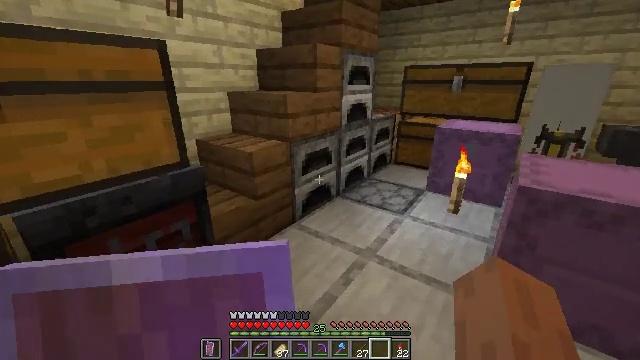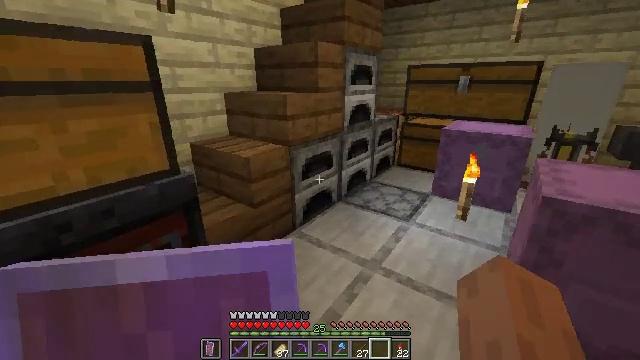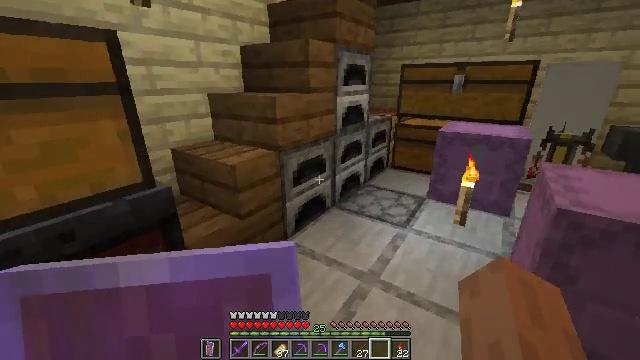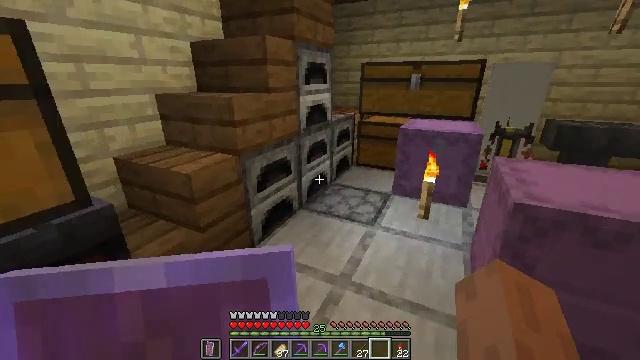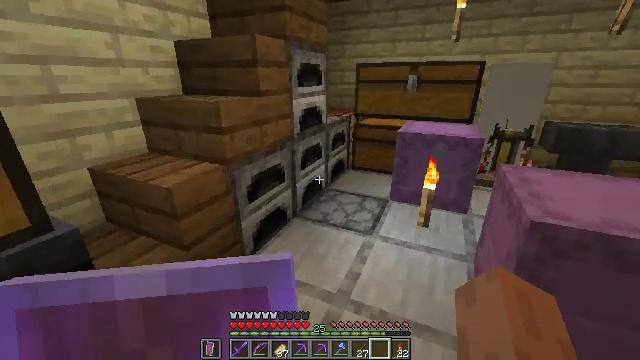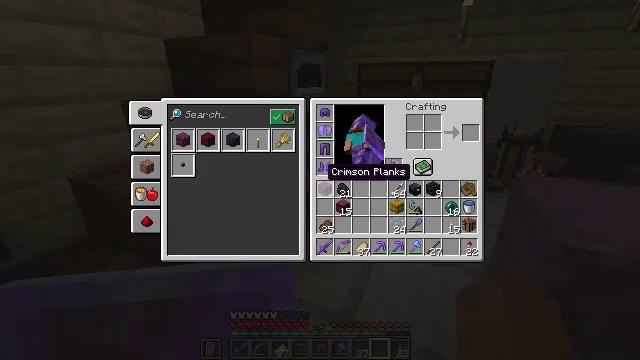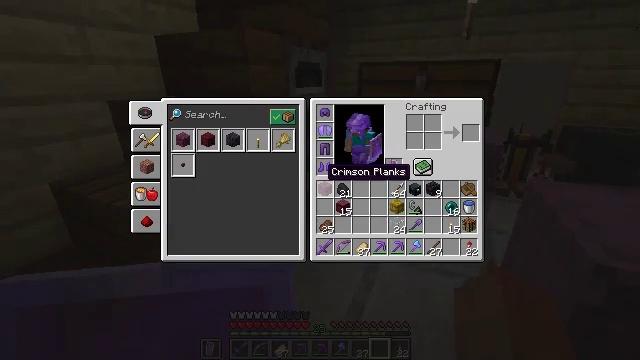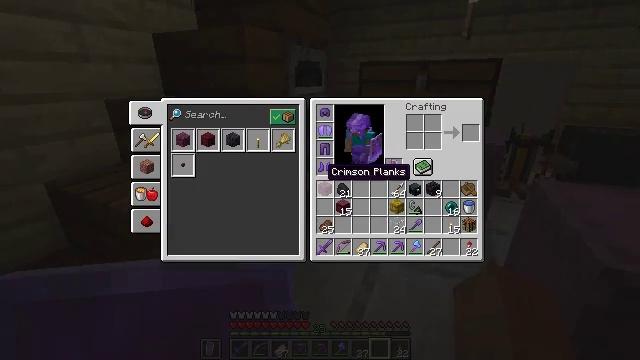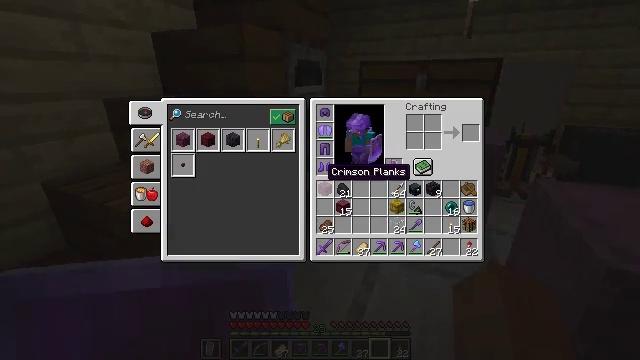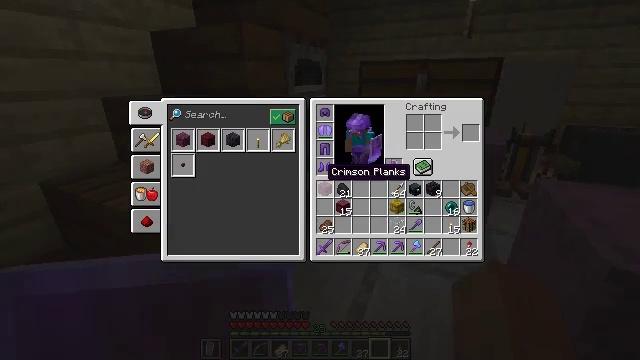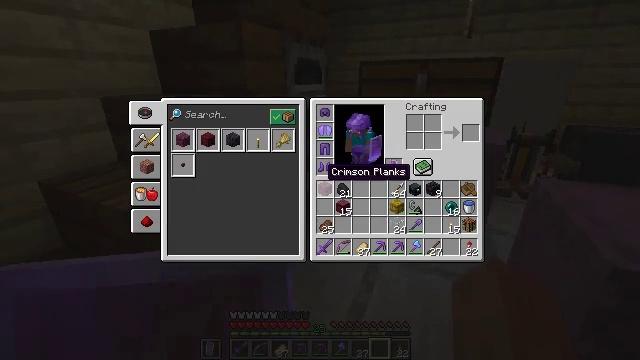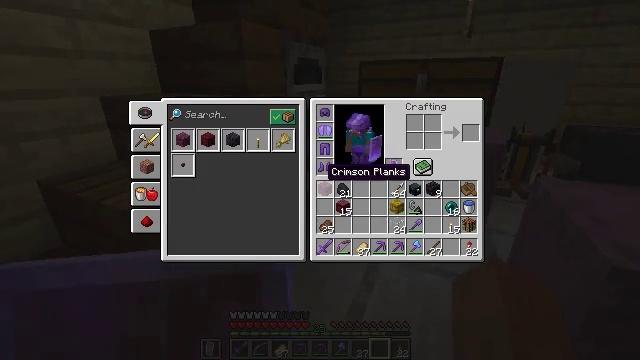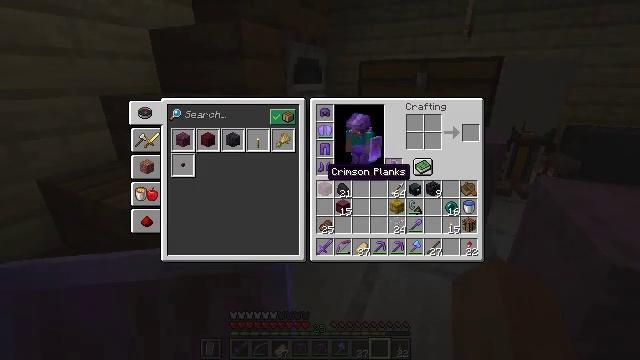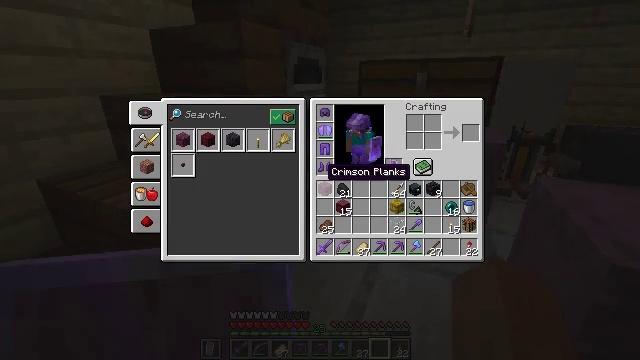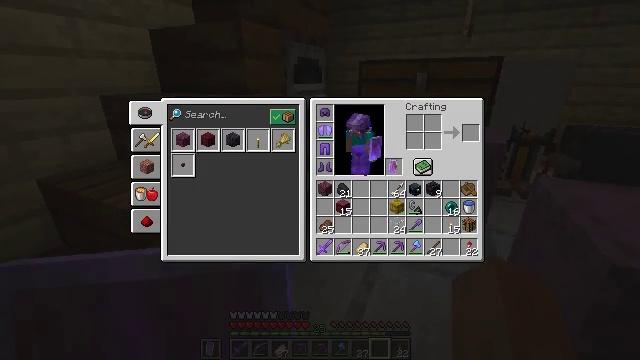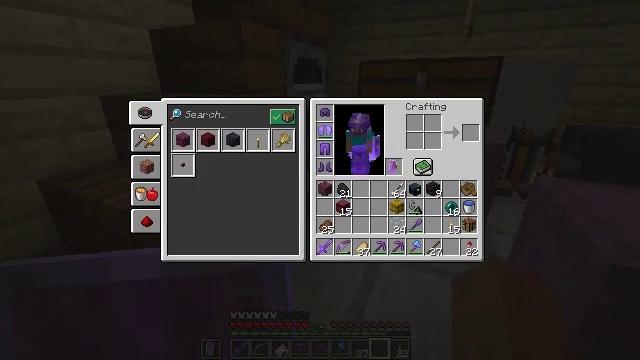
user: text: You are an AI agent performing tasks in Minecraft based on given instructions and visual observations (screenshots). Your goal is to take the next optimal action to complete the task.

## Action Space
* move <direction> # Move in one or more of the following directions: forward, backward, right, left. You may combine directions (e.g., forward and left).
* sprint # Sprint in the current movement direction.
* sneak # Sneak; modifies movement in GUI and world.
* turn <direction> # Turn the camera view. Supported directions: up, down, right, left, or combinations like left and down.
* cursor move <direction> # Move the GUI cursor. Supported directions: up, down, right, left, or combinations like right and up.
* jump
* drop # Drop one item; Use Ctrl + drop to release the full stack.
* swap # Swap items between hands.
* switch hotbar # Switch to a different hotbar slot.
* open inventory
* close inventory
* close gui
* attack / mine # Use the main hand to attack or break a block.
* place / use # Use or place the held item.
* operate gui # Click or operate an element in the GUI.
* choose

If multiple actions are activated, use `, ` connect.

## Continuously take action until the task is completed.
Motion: motion action
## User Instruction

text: Open the crafting table to make a glass bottle.
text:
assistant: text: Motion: move forward
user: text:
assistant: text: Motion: move forward, turn right
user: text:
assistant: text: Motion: move forward, turn right
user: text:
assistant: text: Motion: move forward, turn right
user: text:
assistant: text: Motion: move forward, open inventory
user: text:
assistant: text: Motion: open inventory
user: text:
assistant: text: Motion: open inventory
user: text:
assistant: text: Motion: open inventory
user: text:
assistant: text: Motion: no_op
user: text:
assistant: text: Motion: no_op
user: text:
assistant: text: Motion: no_op
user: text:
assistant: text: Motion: no_op
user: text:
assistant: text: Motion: no_op
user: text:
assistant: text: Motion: turn right and up
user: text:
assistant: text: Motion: turn right
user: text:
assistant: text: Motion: no_op
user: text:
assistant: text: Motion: no_op
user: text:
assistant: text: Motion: no_op
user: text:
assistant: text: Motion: no_op
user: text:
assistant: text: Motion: no_op
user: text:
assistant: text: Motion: no_op
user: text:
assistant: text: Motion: no_op
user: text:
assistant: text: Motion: no_op
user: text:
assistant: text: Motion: no_op
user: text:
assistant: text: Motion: no_op
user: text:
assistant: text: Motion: no_op
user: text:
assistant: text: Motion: no_op
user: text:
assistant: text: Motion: no_op
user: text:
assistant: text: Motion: move forward
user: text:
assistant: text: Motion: move forward